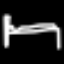
Label: bed